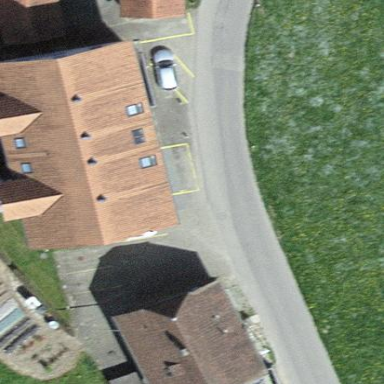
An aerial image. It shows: Residential building.